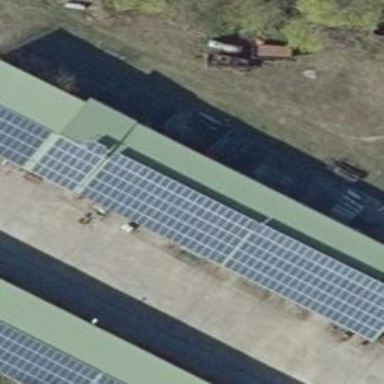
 generating electricity through photovoltaic methods."